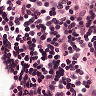
Metastatic tissue present: no